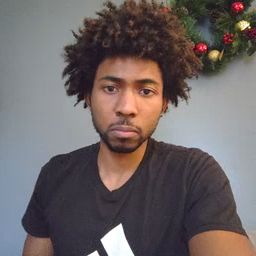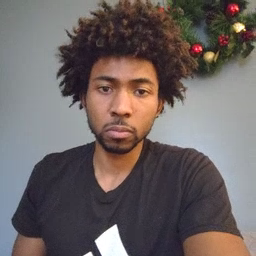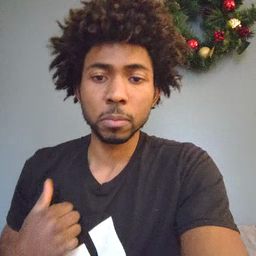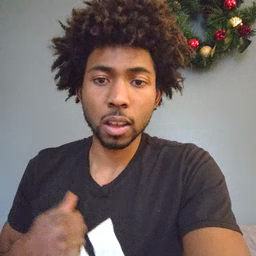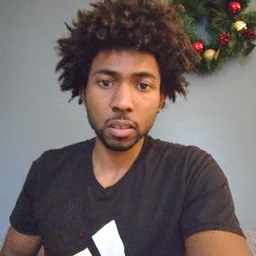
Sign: bath